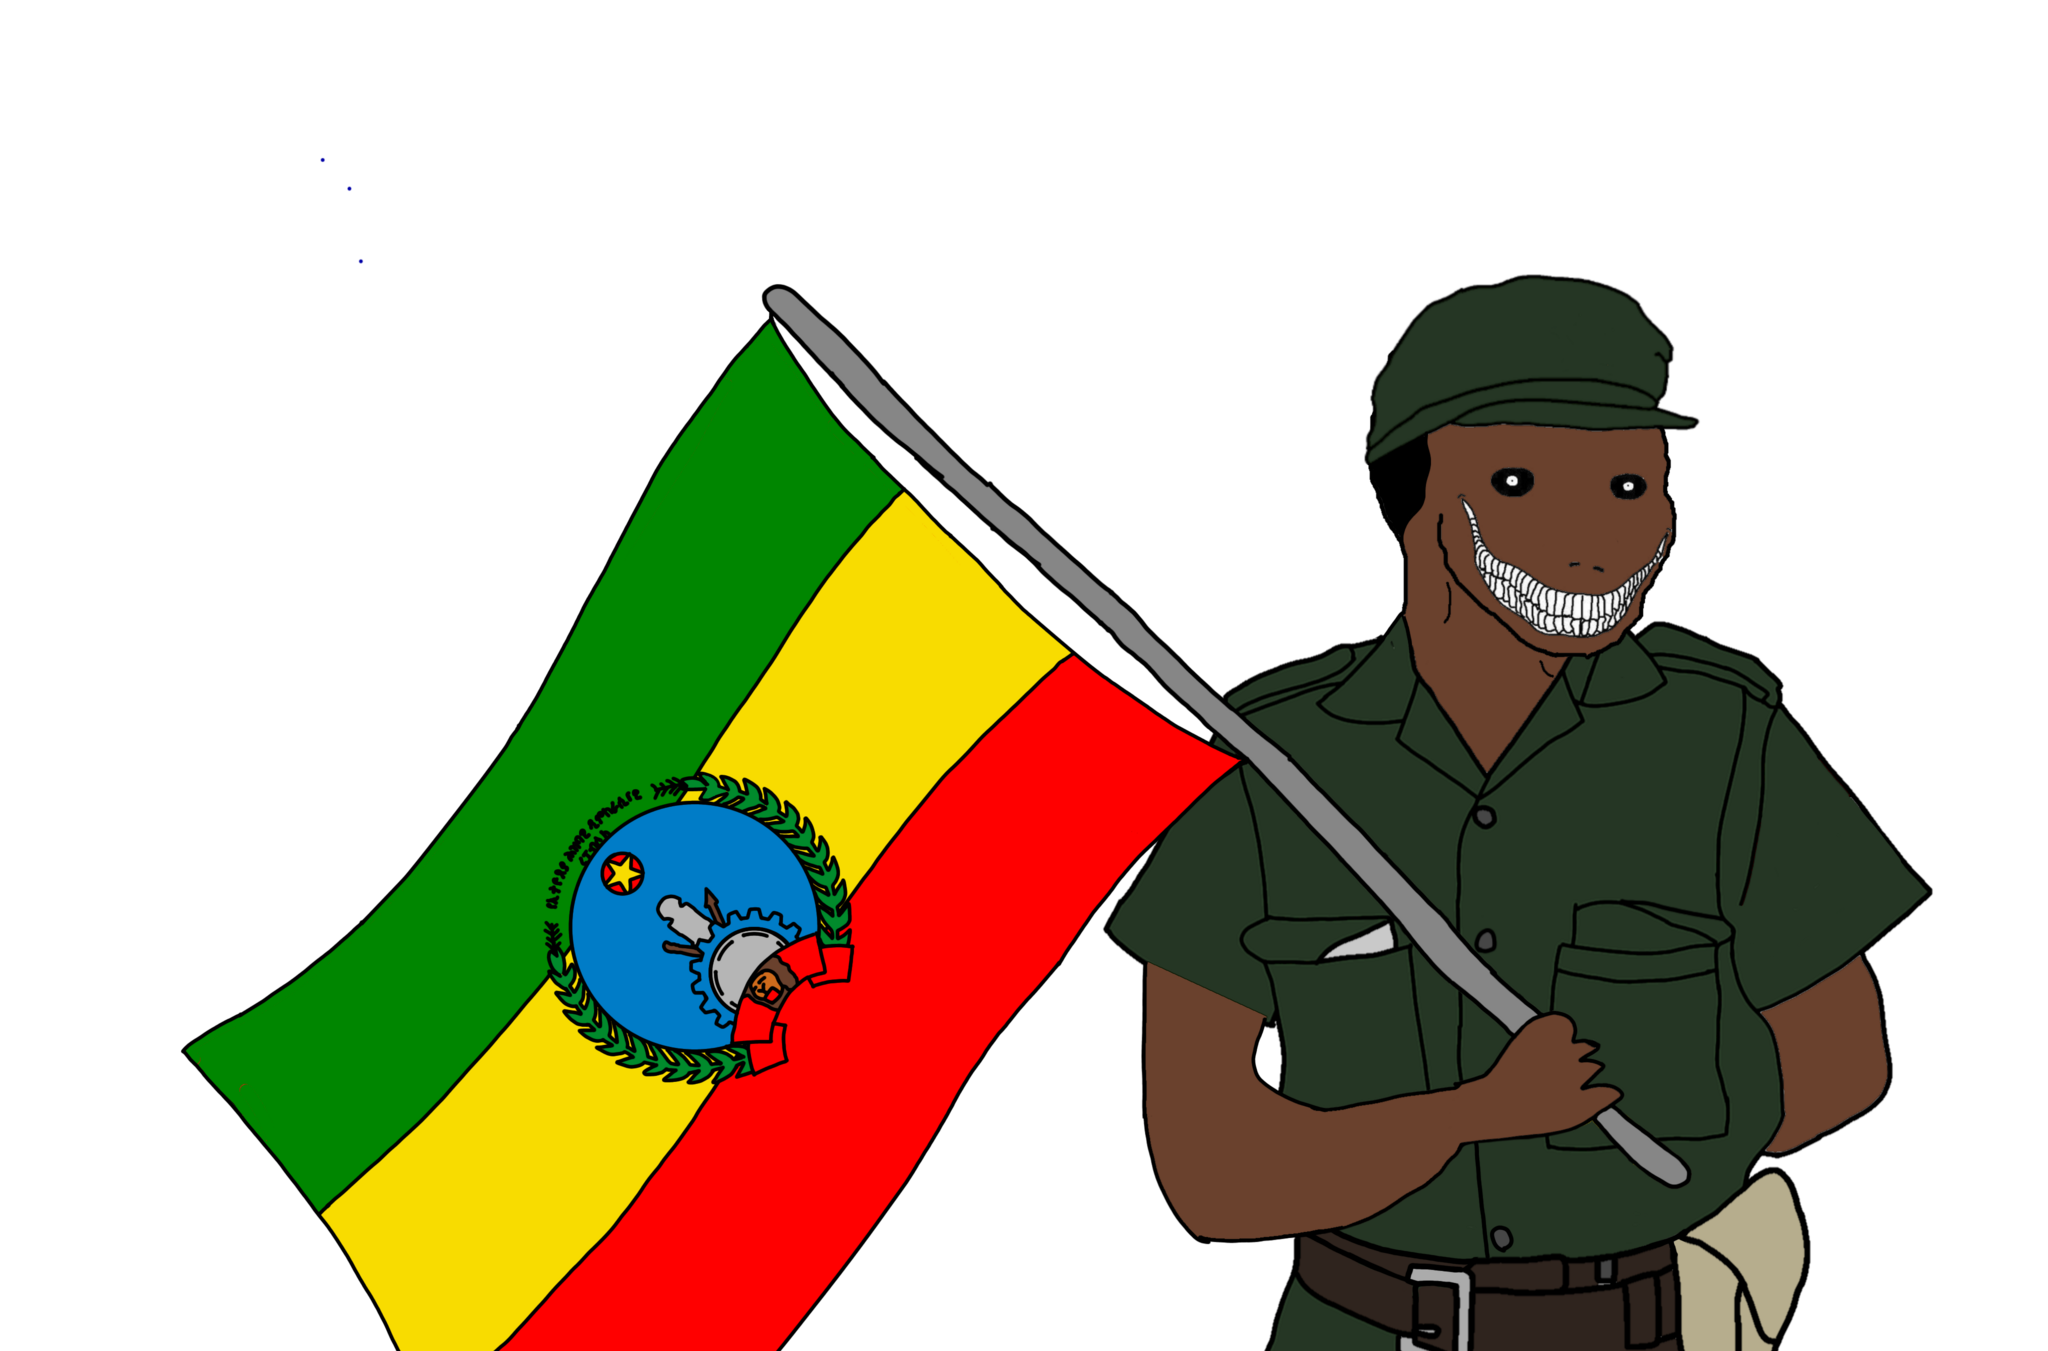
Label: 5_Blackjak